Field crop: maize
Growth stage: 1
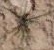
Species: salsola